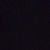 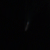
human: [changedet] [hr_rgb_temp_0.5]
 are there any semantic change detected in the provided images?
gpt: The area appears the same.